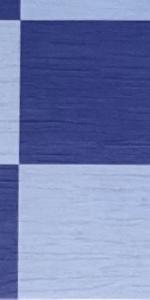
Label: Empty